Field crop: maize
Growth stage: 2
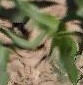
Species: maize